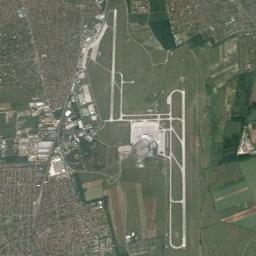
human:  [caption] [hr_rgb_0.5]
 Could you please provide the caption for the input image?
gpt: There is an airport in the middle of the field .

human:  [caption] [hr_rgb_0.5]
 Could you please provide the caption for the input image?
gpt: An airport with some runways, A terminal and an open area on the lawn and dense residential areas around the airport .

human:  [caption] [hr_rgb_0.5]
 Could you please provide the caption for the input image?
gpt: A complex airport with many runways and buildings is surrounded by a residential area and green farmland .

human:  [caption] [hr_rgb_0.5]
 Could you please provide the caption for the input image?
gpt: The airport was built in the middle of lush vegetation .

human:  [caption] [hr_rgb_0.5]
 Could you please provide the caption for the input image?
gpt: The airport is surrounded by grass .